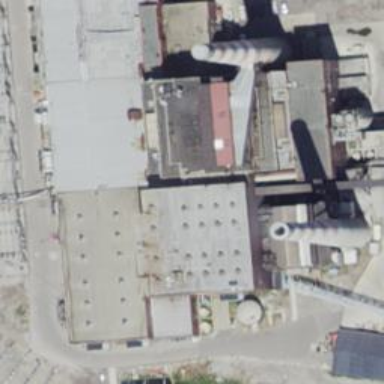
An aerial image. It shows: Steam turbine generator.